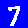
Digit: 7